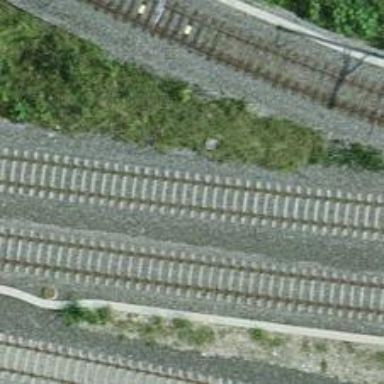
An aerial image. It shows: Railway track with contact lines for electrification.